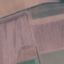
Land use / land cover: AnnualCrop